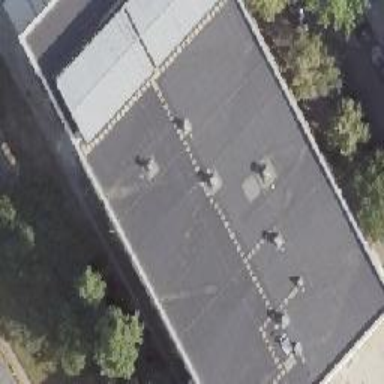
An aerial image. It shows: Flat-roofed service building housing distribution-level power substation.